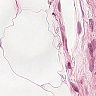
Metastatic tissue present: no